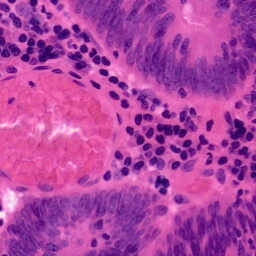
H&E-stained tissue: Colon